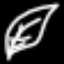
Label: leaf